Question:
The image above shows the current structure of my Sencha Touch app. My details pages end up with 2 back buttons because a user goes through 2 listviews to get to the details view.
I am looking for a solution which will put a single back button on the details view which goes back to the vacancies list. And the vacancies list will have it's own back button which goes back to the sections list.
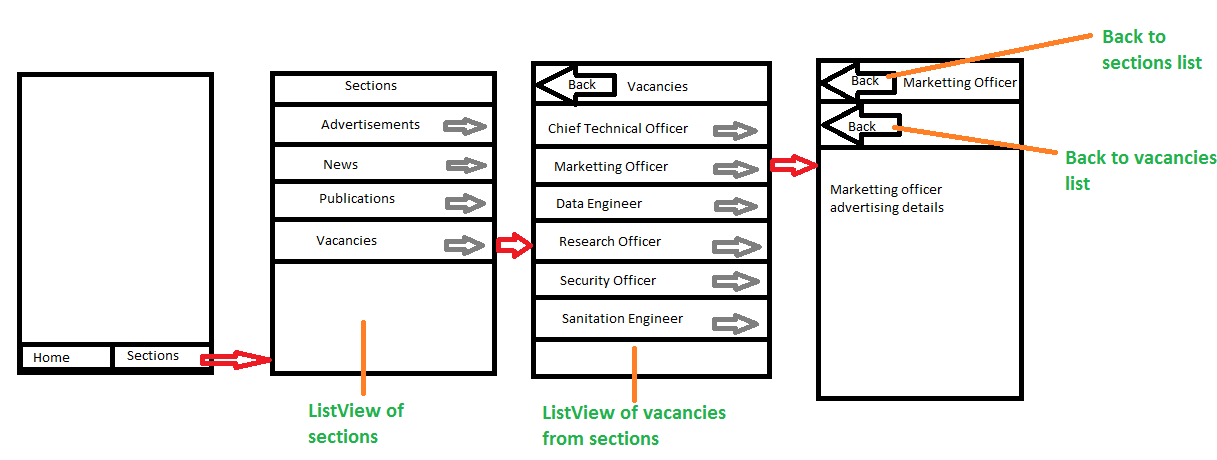
Answer: Use an Ext.navigation.View. It will handle all the view transitions and will create a back button for you. All you have to do is pushing your lists into it.
'''
Ext.create("Controller", {
extend: "Ext.app.Controller",
refs: {
navigationView: "navigationview",
sectionList: "list[itemId='sectionlist']",
vacancyList: "list[itemId='vacancylist']"
},
control: {
sectionList: {
sectionSelected: "handleSectionSelection"
},
vacancyList: {
vacancySelected: "handleVacancySelection"
}
},
handleSectionTap: function () {
var sectionList = Ext.create("Ext.List", {
itemId: "sectionlist",
store: "sectionStore",
itemTpl: "{name}",
onItemDisclosure: function ( list, record ) {
this.fireEvent( "sectionSelected", record );
}
});
var navigationView = this.getNavigationView();
navigationView.push( sectionList );
},
handleSectionSelection: function ( record ) {
var vacancyList = Ext.create("Ext.List", {
itemId: "vacancylist",
store: record.get("storeId"),
itemTpl: "{name}",
onItemDisclosure: function ( list, record ) {
this.fireEvent( "vacancySelected", record );
}
});
},
handleVacancySelection: function ( record ) {
var detailView = Ext.create("DetailView");
detailView.setRecord( record );
var navigationView = this.getNavigationView();
navigationView.push( detailView );
}
});
'''
A tap on a disclosure button of the selection list will push a new vacancy list into the navigation view. Since there are now two views on the navigationview stack it will create a back button which will let one pop the vacancy list and return to the selection list.
Same procedure will happen when one taps the vacancy list disclosure button.
The code assumes that you have already created a navigation view somewhere and that your selection record holds an id of the an vacancy store.